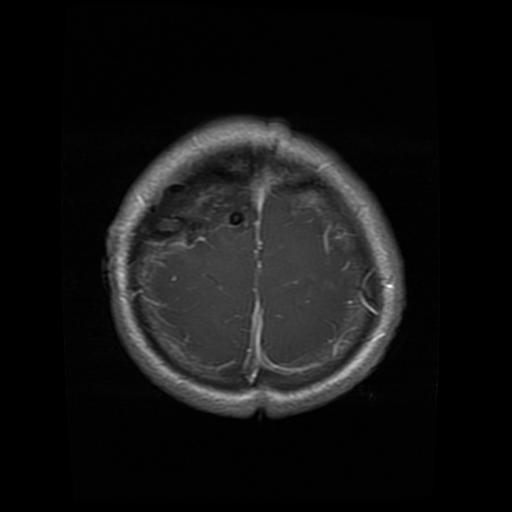
Label: glioma